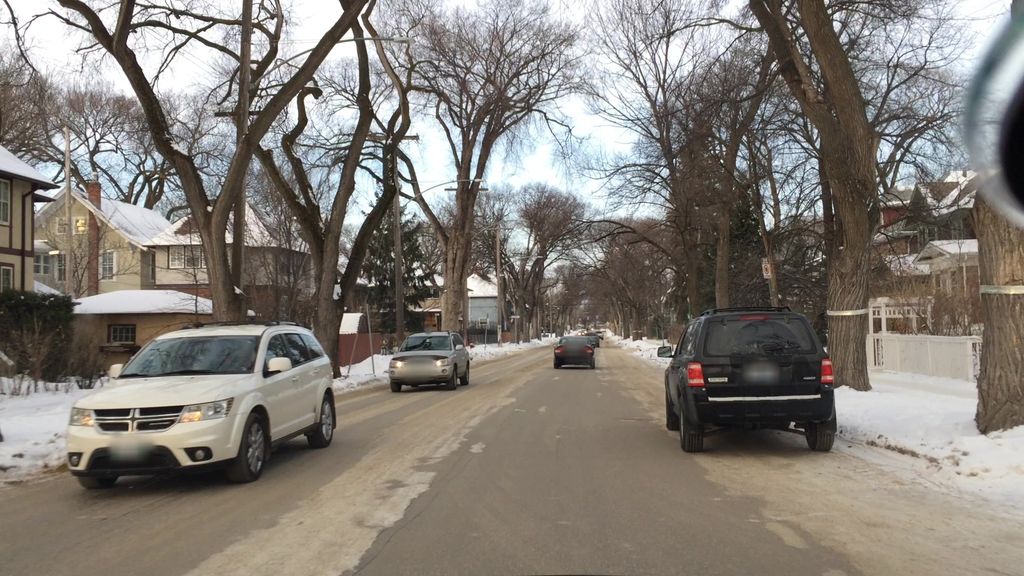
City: winnipeg